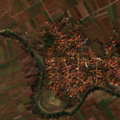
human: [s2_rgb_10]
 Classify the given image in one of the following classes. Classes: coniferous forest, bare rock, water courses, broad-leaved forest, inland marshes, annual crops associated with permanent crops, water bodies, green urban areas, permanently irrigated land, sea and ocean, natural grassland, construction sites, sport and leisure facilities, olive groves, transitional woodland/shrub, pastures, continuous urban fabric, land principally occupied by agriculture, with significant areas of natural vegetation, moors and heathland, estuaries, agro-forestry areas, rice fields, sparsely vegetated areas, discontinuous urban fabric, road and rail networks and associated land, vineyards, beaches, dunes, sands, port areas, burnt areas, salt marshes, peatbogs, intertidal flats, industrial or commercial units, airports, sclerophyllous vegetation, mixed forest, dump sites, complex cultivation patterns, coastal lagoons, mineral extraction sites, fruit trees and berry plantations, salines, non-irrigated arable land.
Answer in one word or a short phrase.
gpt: discontinuous urban fabric, non-irrigated arable land, land principally occupied by agriculture, with significant areas of natural vegetation